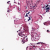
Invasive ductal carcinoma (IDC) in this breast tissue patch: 0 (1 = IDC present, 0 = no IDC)